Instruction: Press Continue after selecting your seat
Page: seats
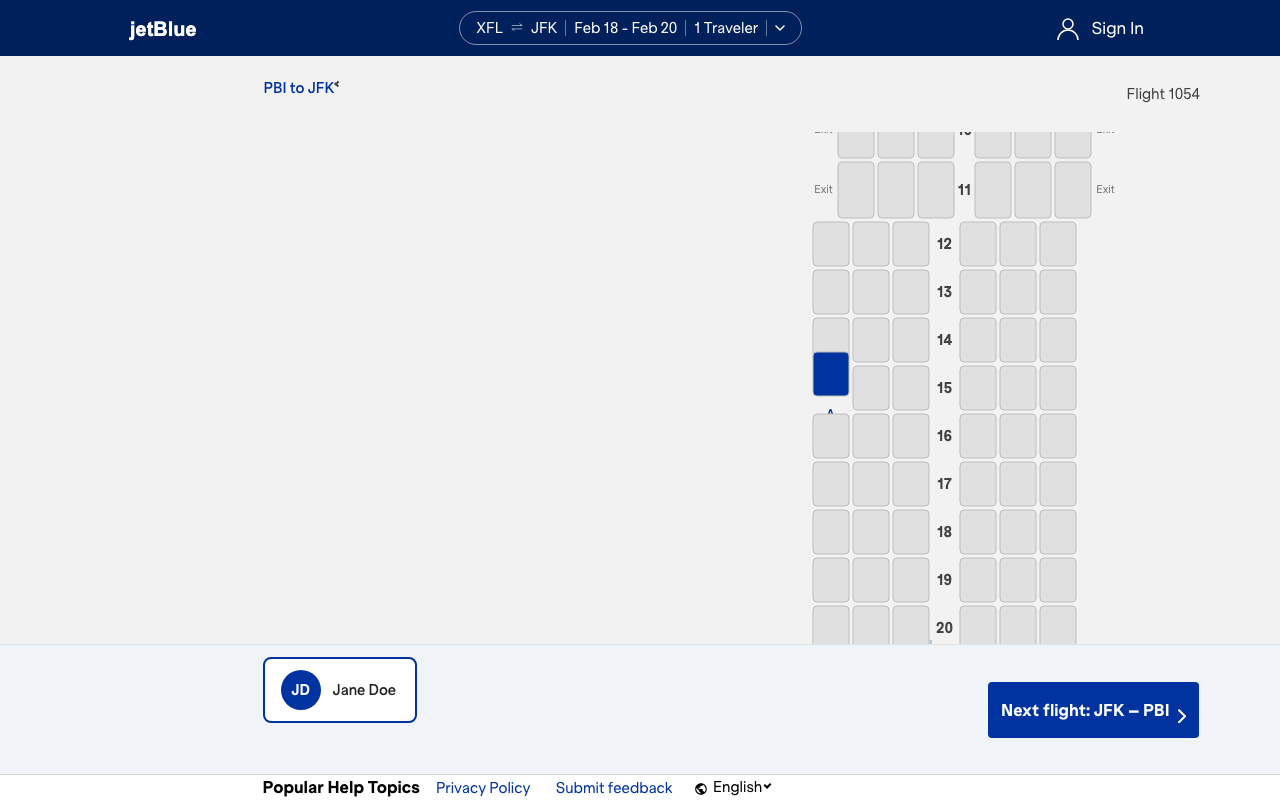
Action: click